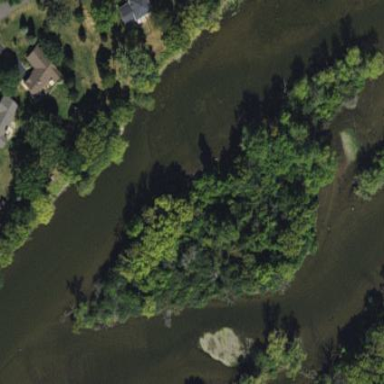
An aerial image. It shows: Islet surrounded by woodland.